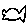
Label: fish